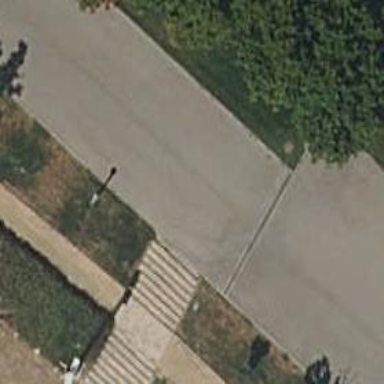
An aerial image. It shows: Paved footway.